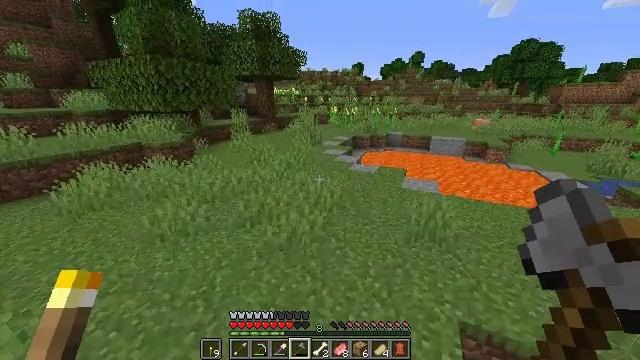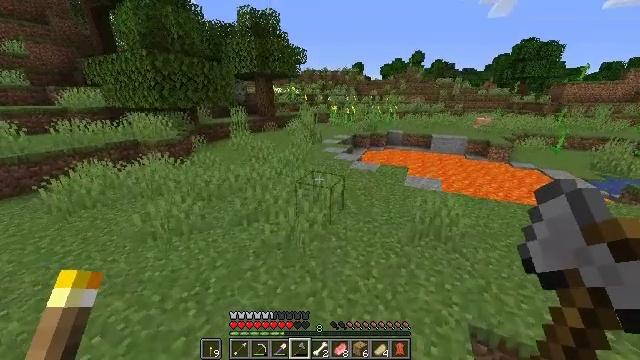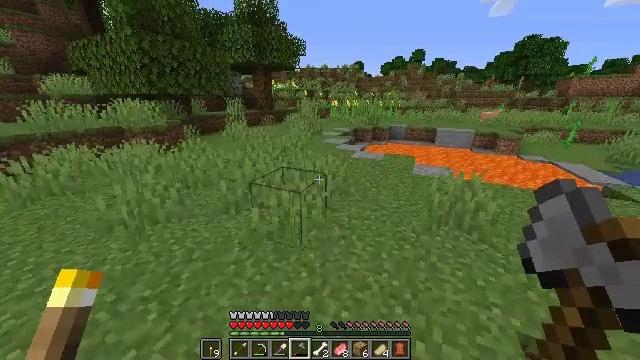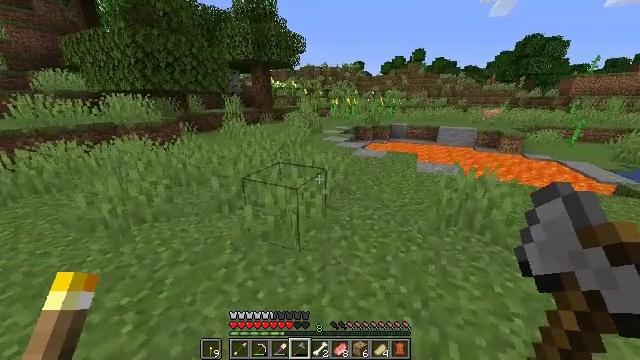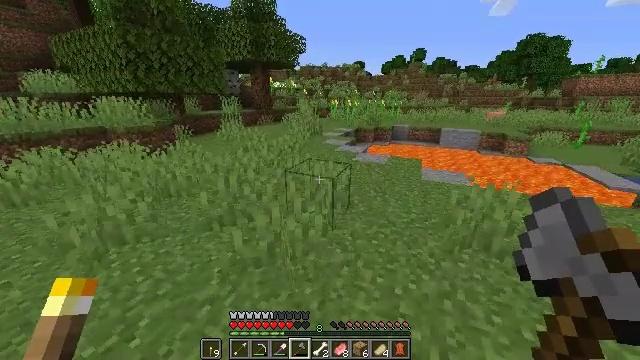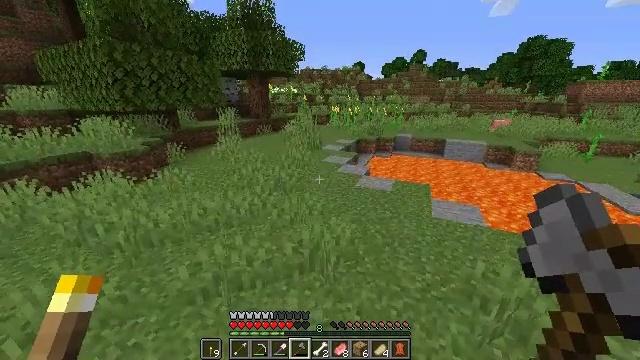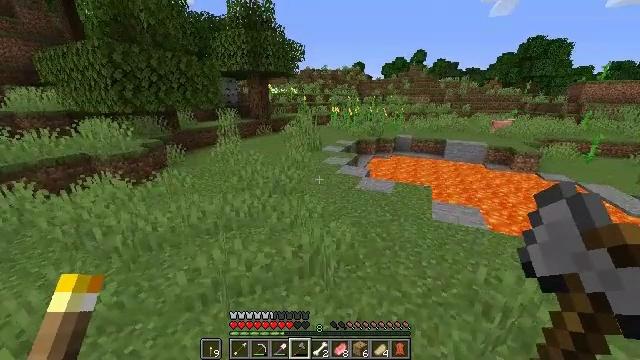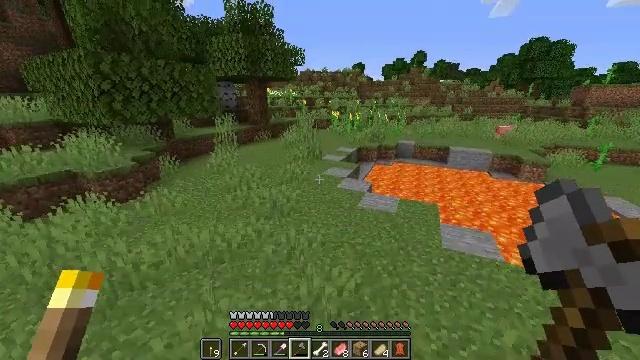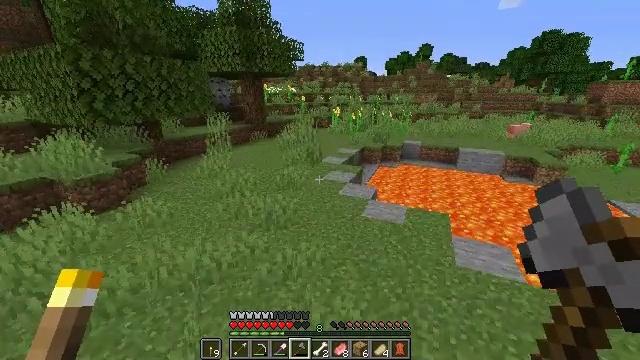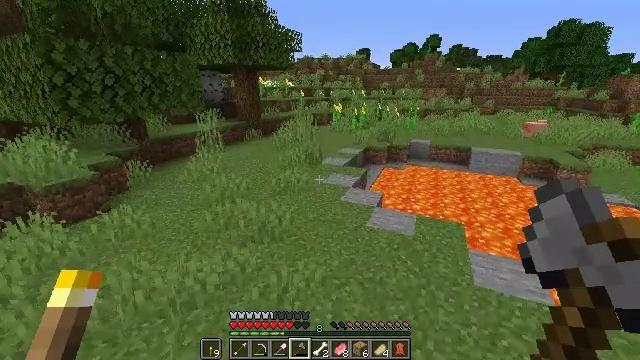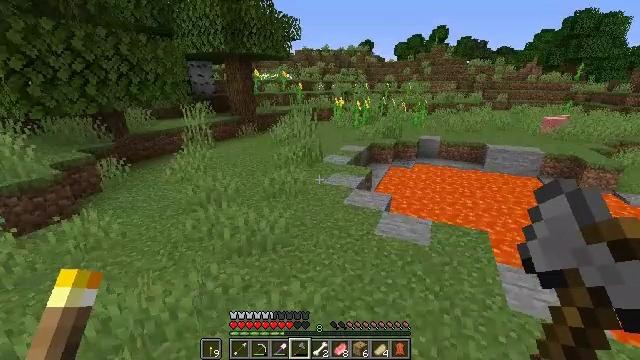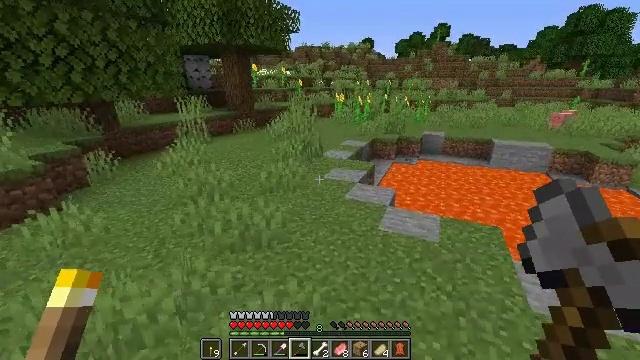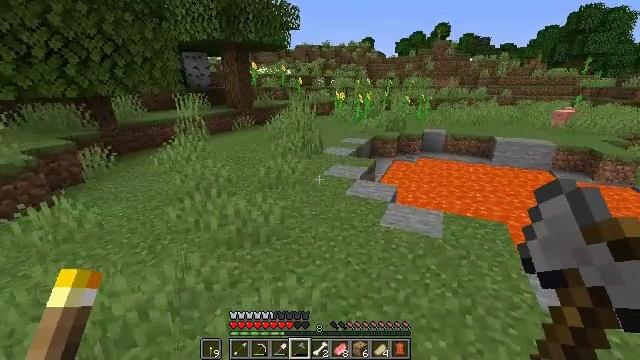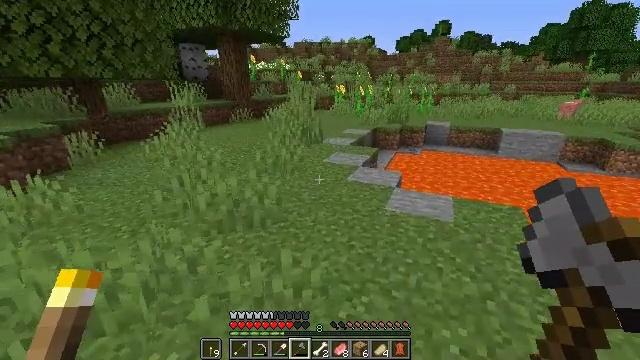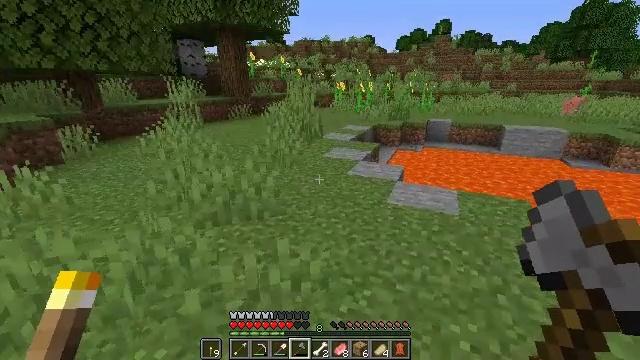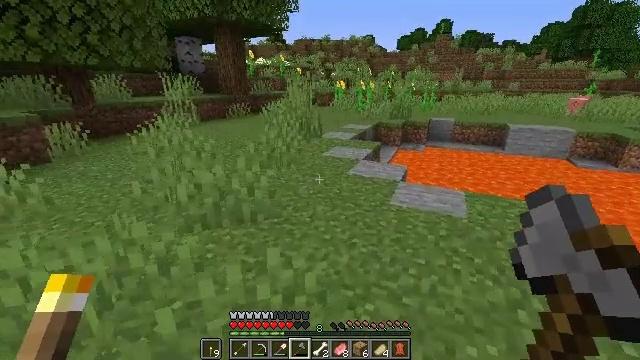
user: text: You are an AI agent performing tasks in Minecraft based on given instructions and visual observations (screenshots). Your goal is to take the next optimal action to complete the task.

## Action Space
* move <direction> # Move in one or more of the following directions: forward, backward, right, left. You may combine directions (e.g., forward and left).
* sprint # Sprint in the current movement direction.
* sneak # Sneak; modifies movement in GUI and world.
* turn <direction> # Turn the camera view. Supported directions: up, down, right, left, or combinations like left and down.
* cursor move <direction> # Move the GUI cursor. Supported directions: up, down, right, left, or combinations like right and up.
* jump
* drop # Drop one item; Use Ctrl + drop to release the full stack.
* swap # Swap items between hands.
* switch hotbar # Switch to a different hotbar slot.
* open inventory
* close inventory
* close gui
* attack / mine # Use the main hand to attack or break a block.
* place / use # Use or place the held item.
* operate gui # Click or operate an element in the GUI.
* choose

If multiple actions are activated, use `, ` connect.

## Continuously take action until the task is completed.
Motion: motion action
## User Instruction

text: Kill mobs.
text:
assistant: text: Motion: move forward, sprint, jump
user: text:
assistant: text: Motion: move forward, sprint, jump
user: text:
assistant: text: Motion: move forward, sprint, jump
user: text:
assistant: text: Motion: move forward, sprint, jump
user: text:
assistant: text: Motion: move forward, sprint, jump
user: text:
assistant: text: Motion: move forward, sprint, jump
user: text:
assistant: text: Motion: no_op
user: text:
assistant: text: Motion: no_op
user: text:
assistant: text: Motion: no_op
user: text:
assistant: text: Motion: no_op
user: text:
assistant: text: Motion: no_op
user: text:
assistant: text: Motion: no_op
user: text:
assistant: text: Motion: no_op
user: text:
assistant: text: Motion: no_op
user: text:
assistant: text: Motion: move forward
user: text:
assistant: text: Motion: move forward, sprint
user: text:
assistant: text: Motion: move forward, sprint
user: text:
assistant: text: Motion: move forward, sprint, jump
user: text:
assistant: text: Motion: move forward, sprint, jump
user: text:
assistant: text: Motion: move forward, sprint, jump
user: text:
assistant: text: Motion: move forward, sprint, jump
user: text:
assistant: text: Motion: move forward, sprint, jump
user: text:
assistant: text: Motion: move forward, sprint, turn up, jump
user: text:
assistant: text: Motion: move forward, sprint, turn up, jump
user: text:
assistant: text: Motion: move forward, sprint, jump
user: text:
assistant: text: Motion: move forward, sprint
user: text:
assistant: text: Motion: move forward, sprint
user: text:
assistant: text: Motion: move forward, sprint
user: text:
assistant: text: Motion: move forward, sprint, turn right
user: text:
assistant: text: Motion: move forward, sprint, turn right and down